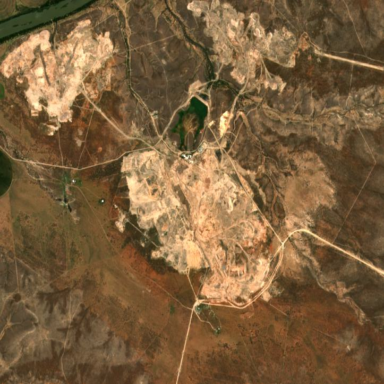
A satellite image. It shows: Industrial mine within quarry area.